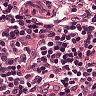
Metastatic tissue present: no